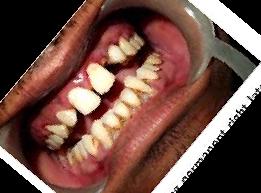
Condition: hypodontia